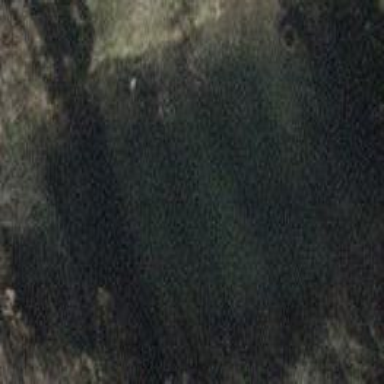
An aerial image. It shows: Pond surrounded by natural water.